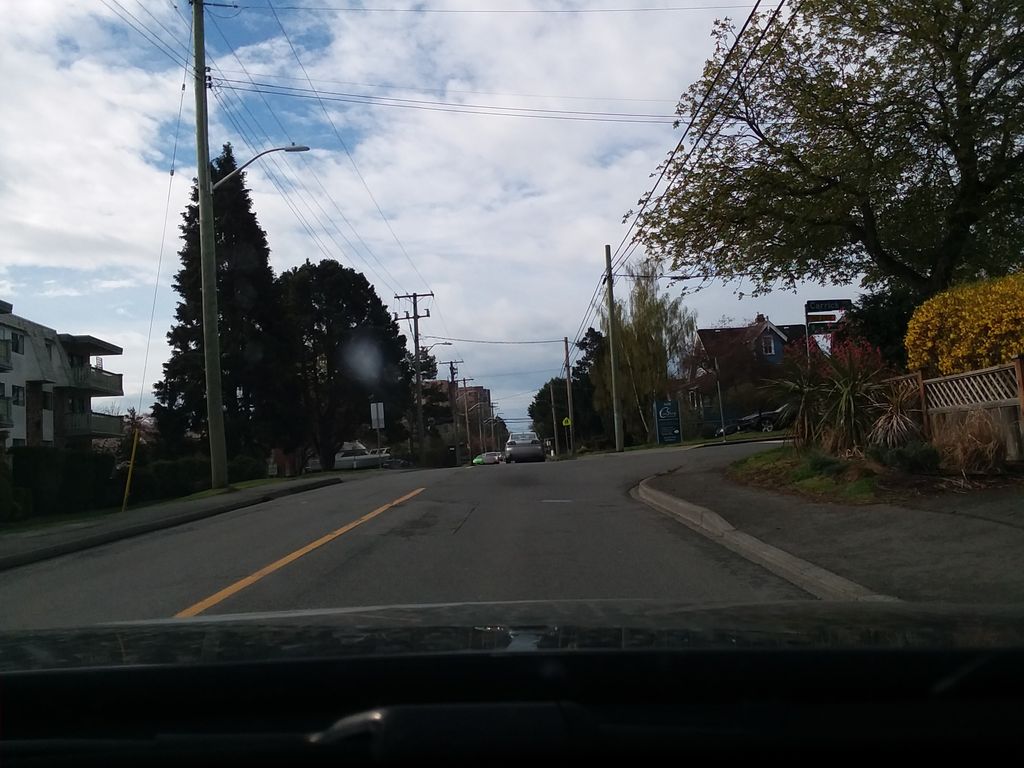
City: victoria